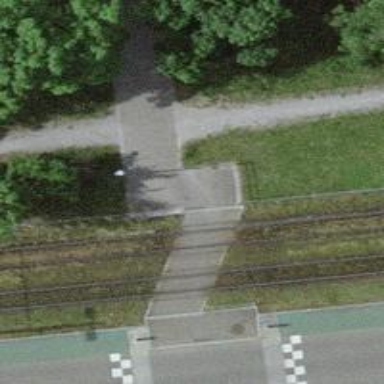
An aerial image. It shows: Tram crossing on the railway.